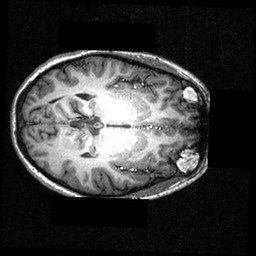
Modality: T1w
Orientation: axial
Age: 24
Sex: female
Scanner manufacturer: siemens
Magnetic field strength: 3.951 T
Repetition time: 1.5 s
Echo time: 0.00335 s